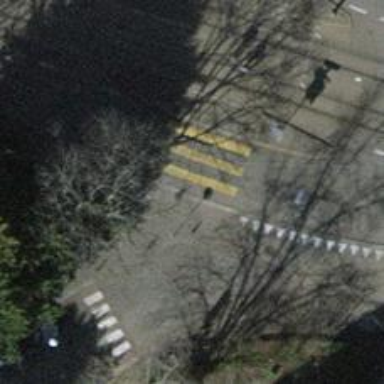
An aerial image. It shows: Kerb serving as barrier.